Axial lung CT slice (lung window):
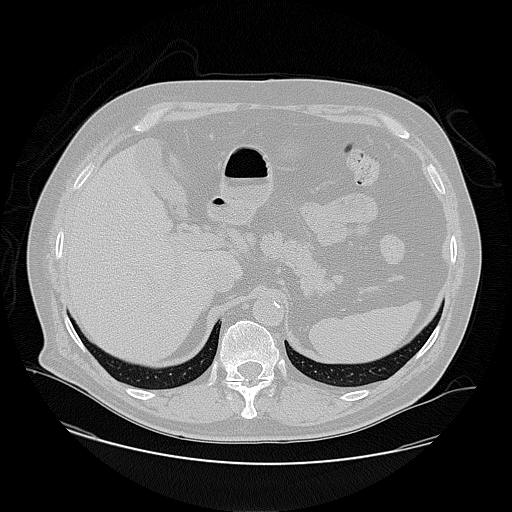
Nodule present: no